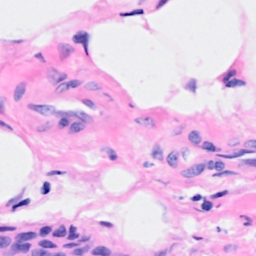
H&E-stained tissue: Breast